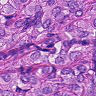
Metastatic tissue present: yes